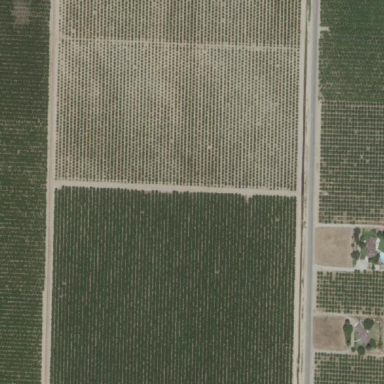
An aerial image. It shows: Orchard filled with nectarine trees.